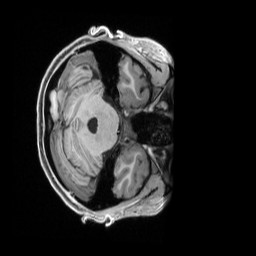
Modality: T1w
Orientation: axial
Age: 32
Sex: female
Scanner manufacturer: siemens
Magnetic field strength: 3 T
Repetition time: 2.5 s
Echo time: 0.00296 s